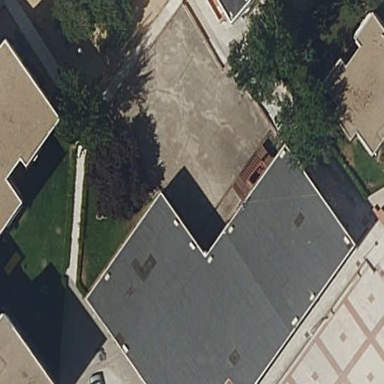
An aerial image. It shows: School.